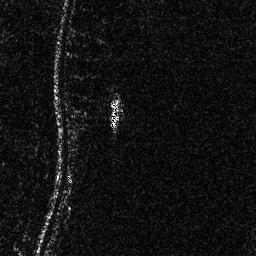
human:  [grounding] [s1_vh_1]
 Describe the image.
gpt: In the satellite image, there is  <ref>1 small ship </ref> <box>[[42, 36, 47, 50, 0]]</box> located at center.